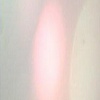
Label: sunburn